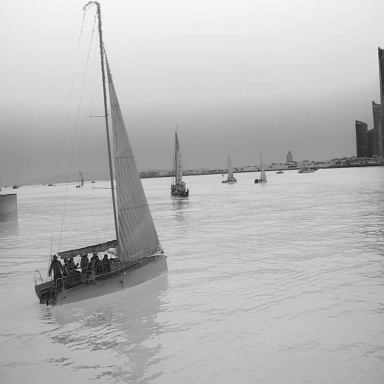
There are 12 objects shown in the infrared image, including seven canoes, and five sailboats.